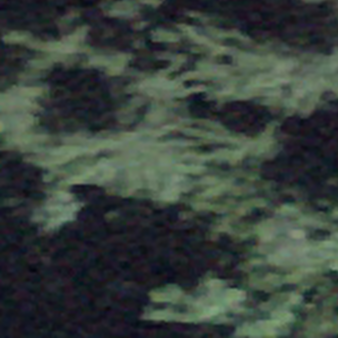
Label: other